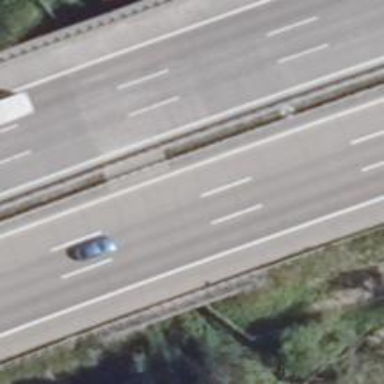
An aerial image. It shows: Asphalt bridge over motorway.